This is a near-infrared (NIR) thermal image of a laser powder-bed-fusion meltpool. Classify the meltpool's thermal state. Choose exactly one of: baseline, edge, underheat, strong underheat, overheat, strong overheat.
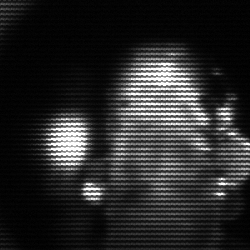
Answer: strong underheat